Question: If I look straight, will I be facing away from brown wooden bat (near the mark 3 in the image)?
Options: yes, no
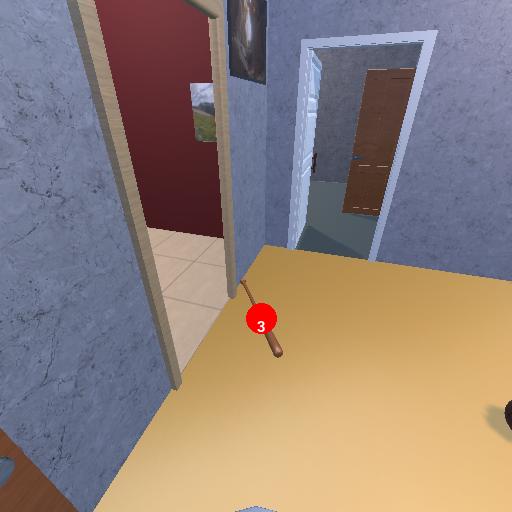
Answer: yes